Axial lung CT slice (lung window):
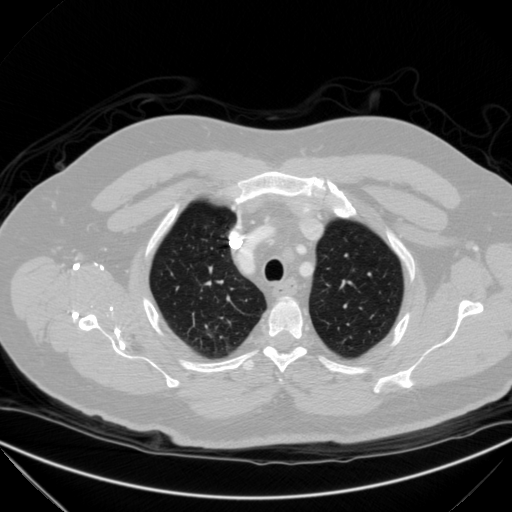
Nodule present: yes
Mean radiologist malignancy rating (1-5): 2.5